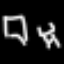
Label: chair